Field crop: tomato
Growth stage: 1
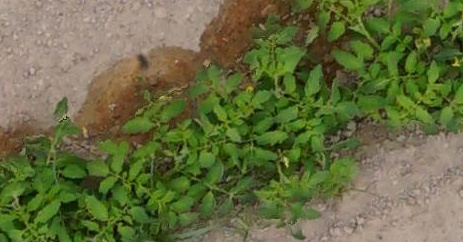
Species: tomato